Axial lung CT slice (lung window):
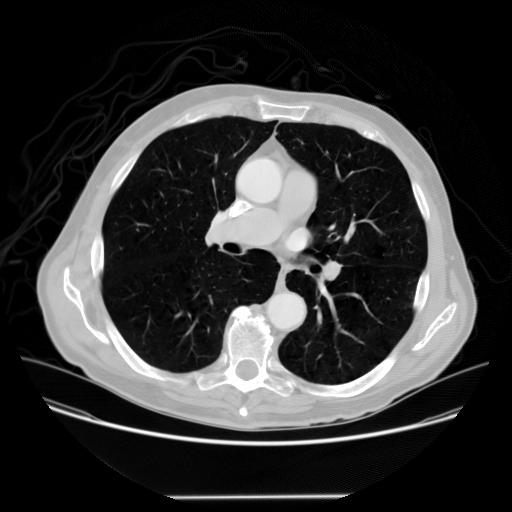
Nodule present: no